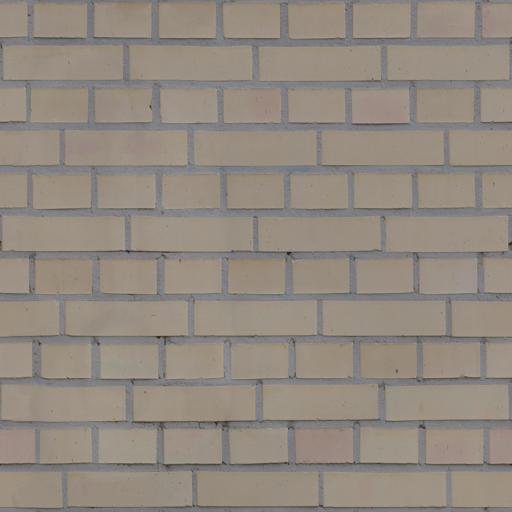
Tags: brick bricks modern wall yellow